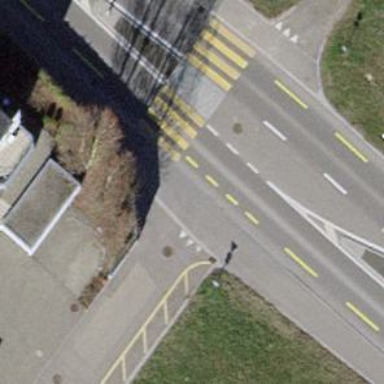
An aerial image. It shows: Road with "give way" sign.